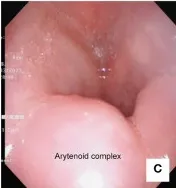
(C) Obvious edema observed in the submucosa of the epiglottis.
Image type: endoscopy (airway_endoscopy)